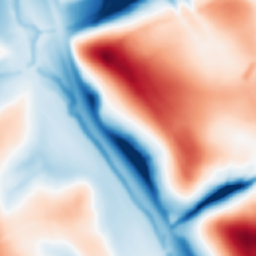
Category: multiscale
Decomposition family: dog_multiscale
Decomposition parameters: sigma_ratio: 1.6
n_scales: 6
base_sigma: 2
Upsampling method: nearest
Upsampling parameters: scale: 2
Upsampling scale: 2